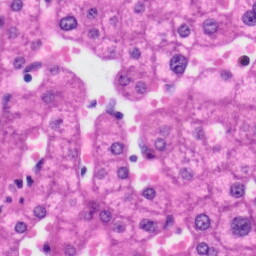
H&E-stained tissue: Liver